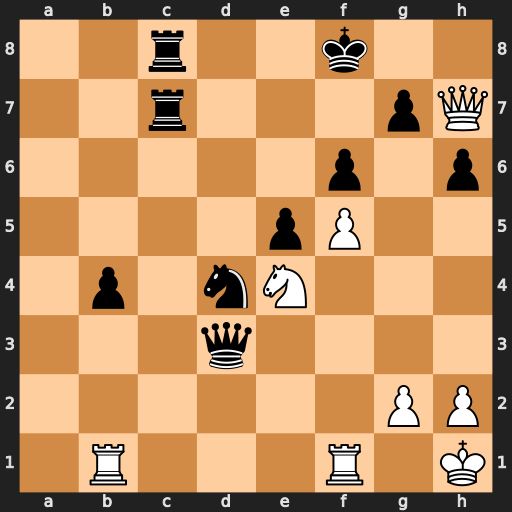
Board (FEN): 2r2k2/2r3pQ/5p1p/4pP2/1p1nN3/3q4/6PP/1R3R1K
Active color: w
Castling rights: -
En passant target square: -
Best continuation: Qh8+ Kf7 Nd6+ Ke7 Nxc8+